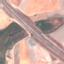
Label: Highway